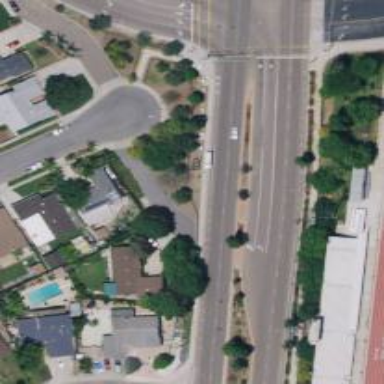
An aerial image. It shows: Secondary road with separate asphalt sidewalks.